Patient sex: M
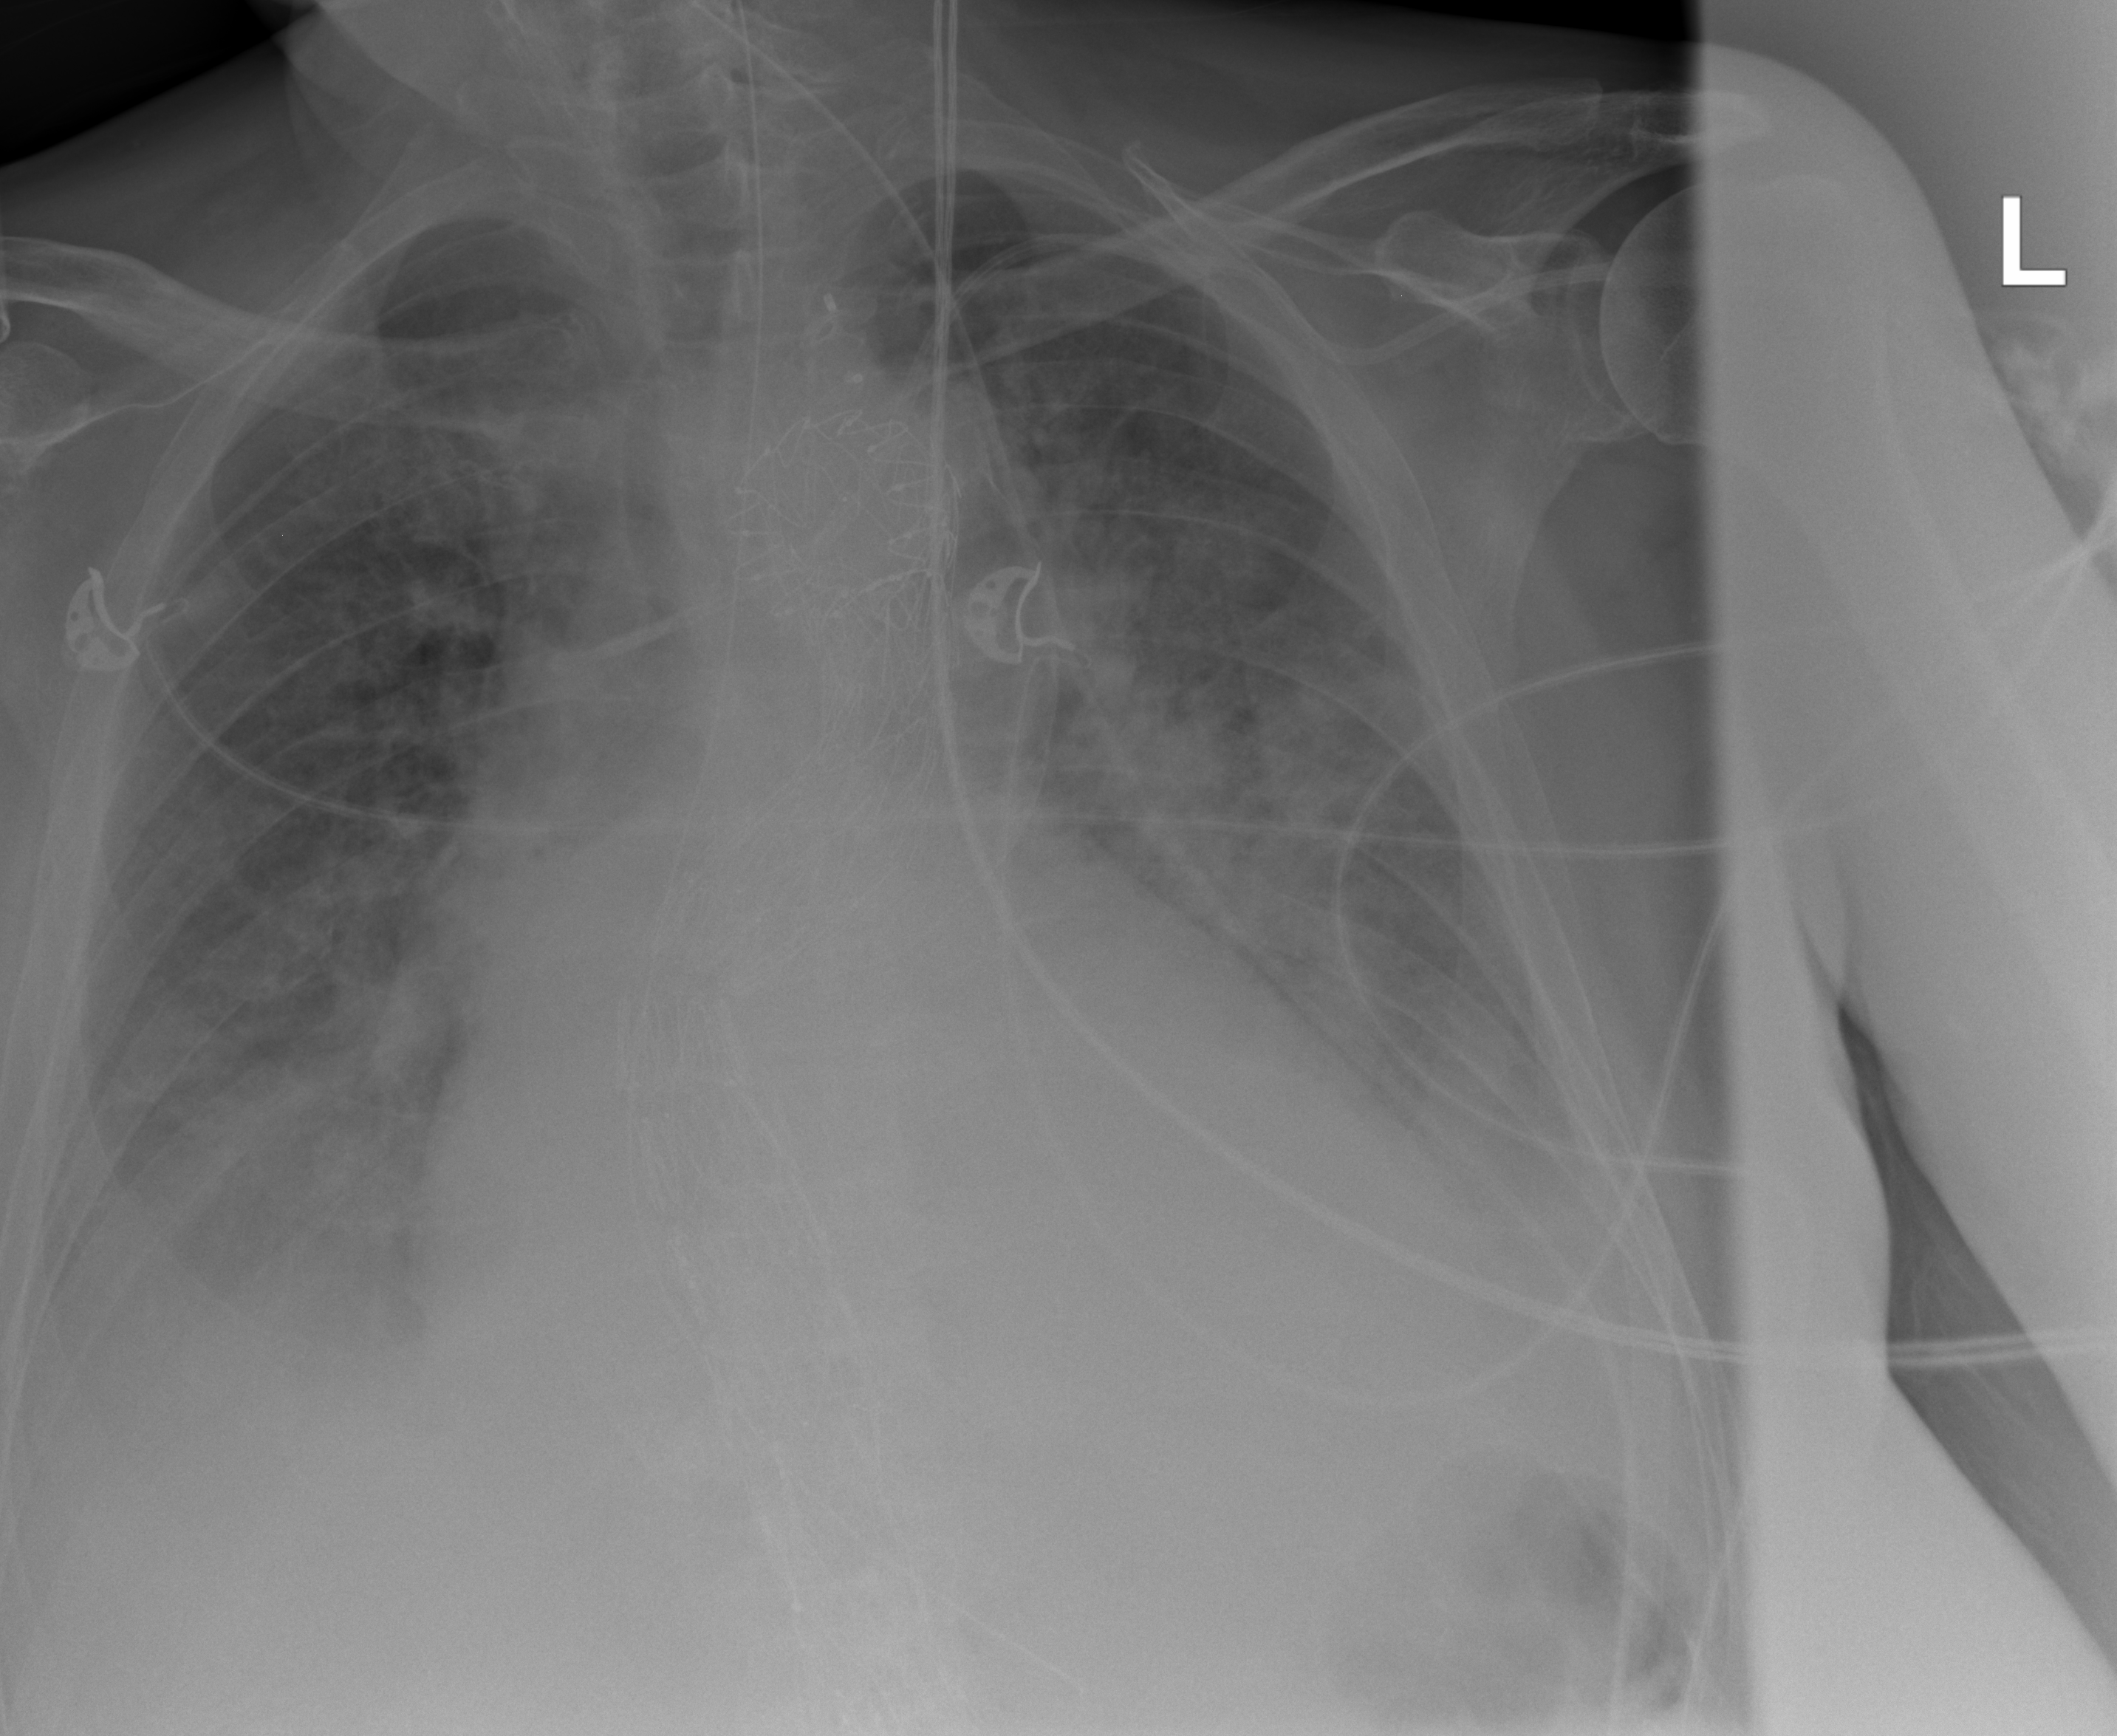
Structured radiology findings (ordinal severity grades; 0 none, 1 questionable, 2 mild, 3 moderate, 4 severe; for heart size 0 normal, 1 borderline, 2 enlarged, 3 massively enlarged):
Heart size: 2
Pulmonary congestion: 2
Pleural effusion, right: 2
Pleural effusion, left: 2
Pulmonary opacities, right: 1
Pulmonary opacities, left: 2
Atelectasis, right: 2
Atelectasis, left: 2